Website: walmart
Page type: receipt
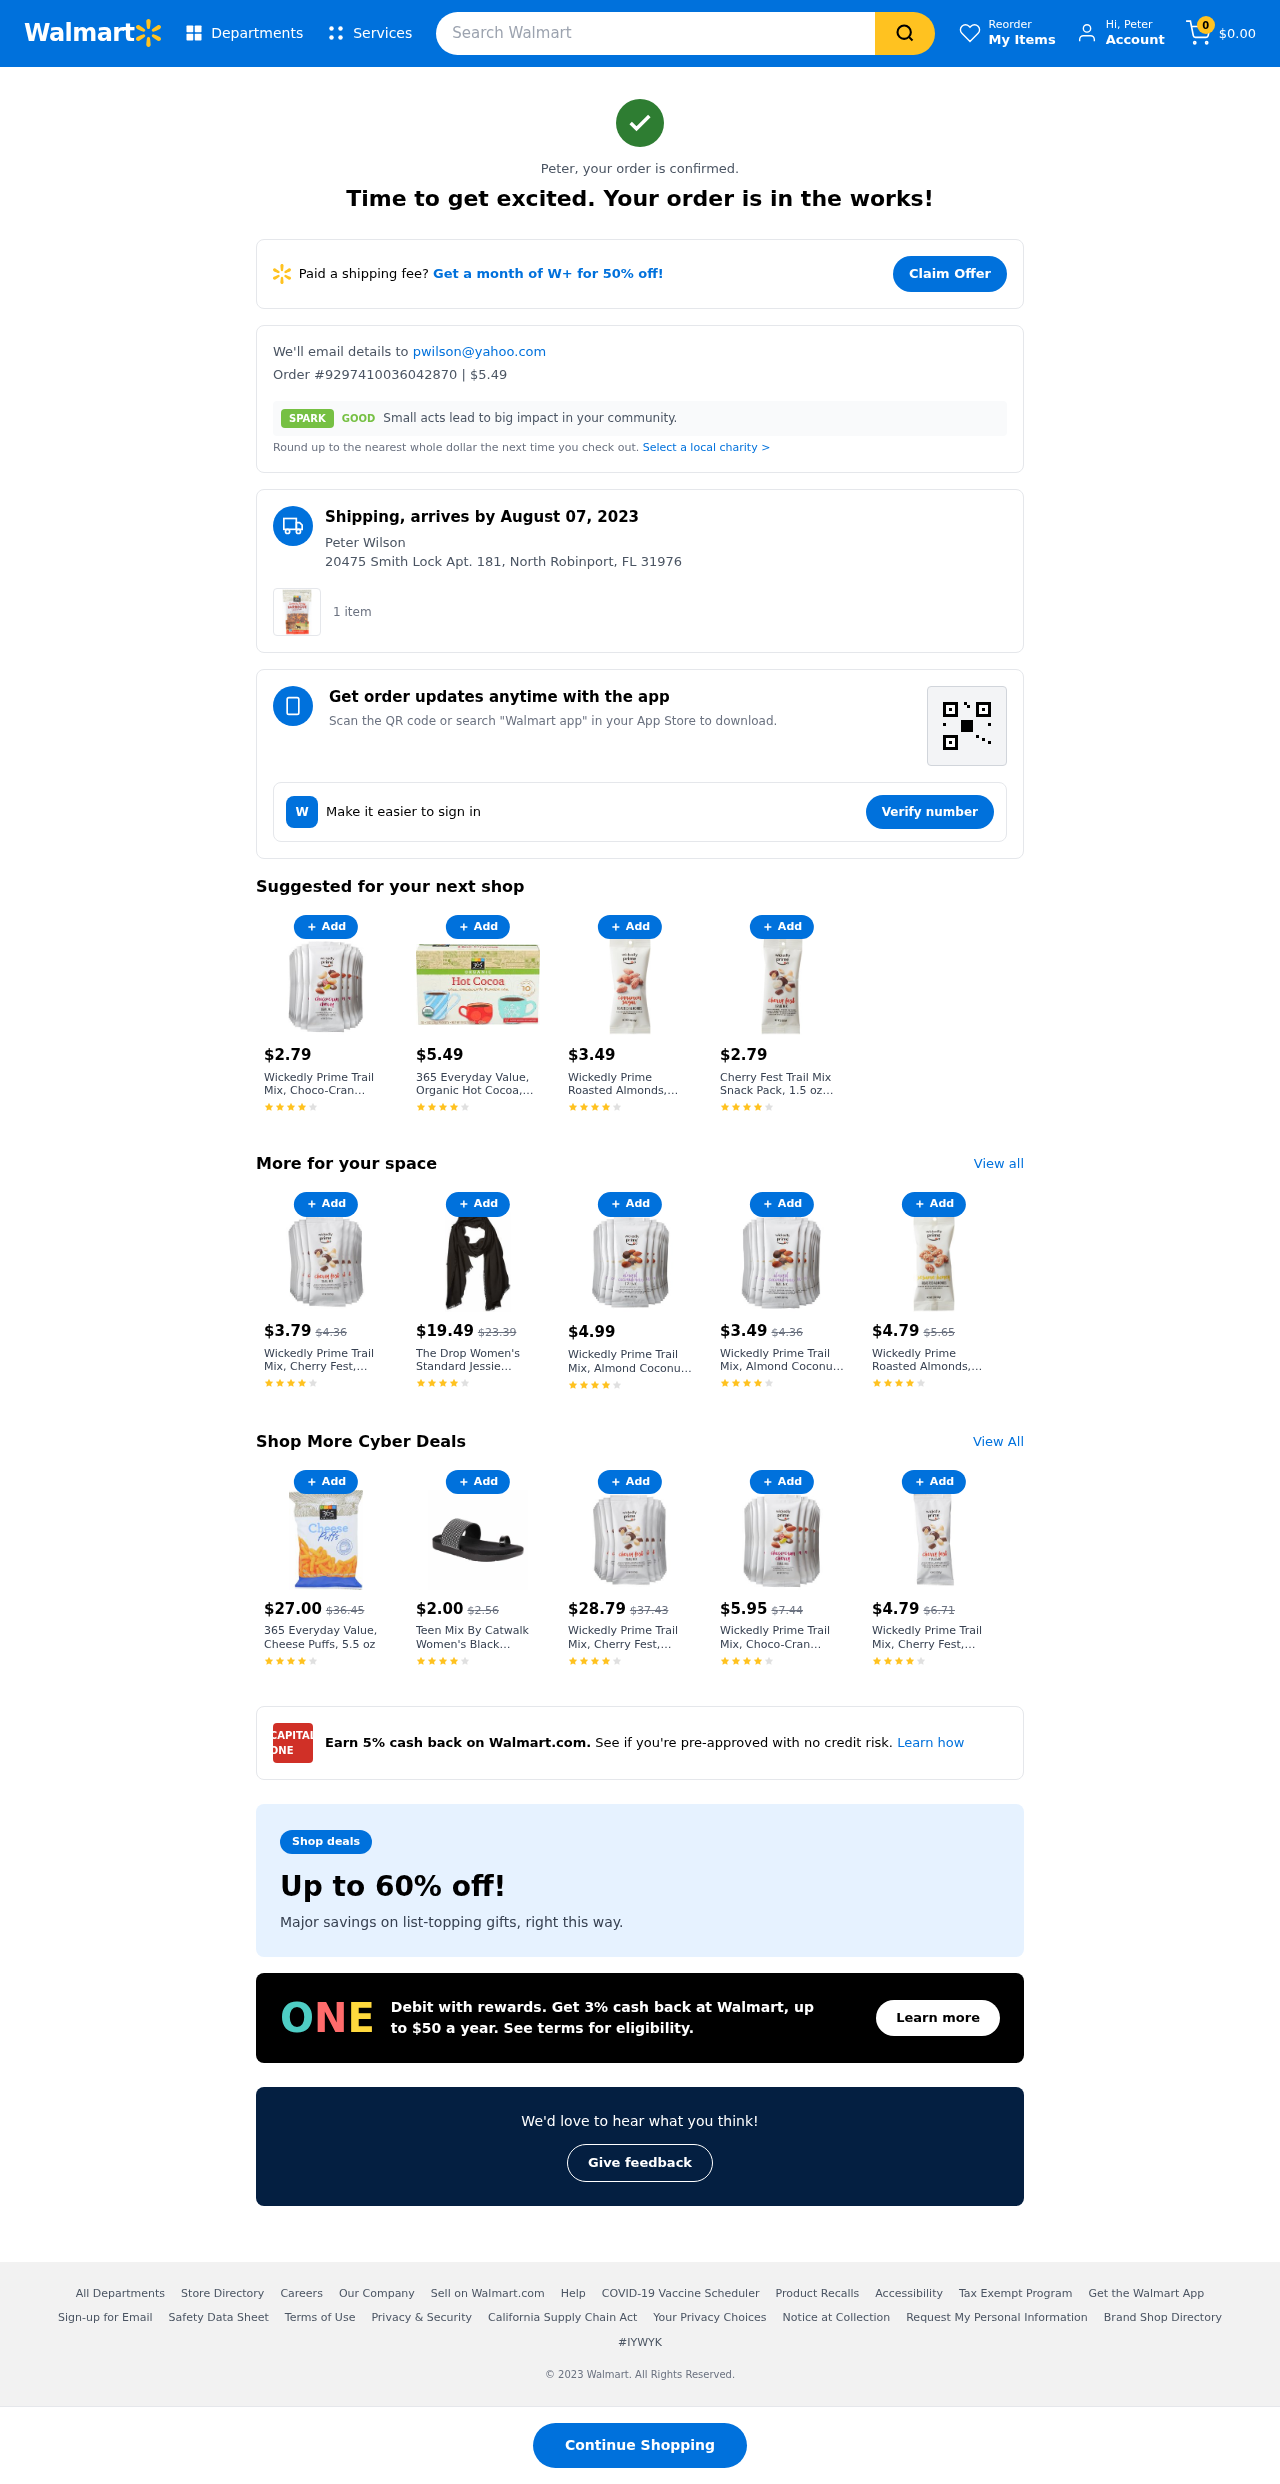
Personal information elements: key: PII_EMAIL
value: pwilson@yahoo.com
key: PII_FIRSTNAME
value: Peter
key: PII_FULLNAME
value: Peter Wilson
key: PII_ADDRESS
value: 20475 Smith Lock Apt. 181, North Robinport, FL 31976
Product elements: key: PRODUCT10_NAME
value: Wickedly Prime Roasted Almonds, Sesame Honey, Snack Pack, 1.5 Ounce
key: PRODUCT10_PRICE
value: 4.79
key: PRODUCT11_NAME
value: Sesame Honey Roasted Almonds Snack Pack, 1.5oz single serve (Pack of 15)
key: PRODUCT11_PRICE
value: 2
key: PRODUCT12_NAME
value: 365 Everyday Value, Cheese Puffs, 5.5 oz
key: PRODUCT12_PRICE
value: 27
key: PRODUCT13_NAME
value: Teen Mix By Catwalk Women's Black Fashion Slippers-5 UK (37 EU) (7 US) (TM4259C_A)
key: PRODUCT13_PRICE
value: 2
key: PRODUCT14_NAME
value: Wickedly Prime Trail Mix, Cherry Fest, Snack Pack, 2 Ounce (Pack of 15)
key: PRODUCT14_PRICE
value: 28.79
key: PRODUCT15_NAME
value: Wickedly Prime Trail Mix, Choco-Cran Cherry, Snack Pack, 2 Ounce (Pack of 15)
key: PRODUCT15_PRICE
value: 5.95
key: PRODUCT16_NAME
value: Wickedly Prime Trail Mix, Cherry Fest, Snack Pack, 2 Ounce
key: PRODUCT16_PRICE
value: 4.79
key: PRODUCT17_NAME
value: Wickedly Prime Pea Crisps, Snack Pack, 0.75 Ounce (12 Pack)
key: PRODUCT17_PRICE
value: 2.49
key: PRODUCT1_QUANTITY
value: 1
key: PRODUCT2_NAME
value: Wickedly Prime Trail Mix, Choco-Cran Cherry, Snack Pack, 2 Ounce (Pack of 15)
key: PRODUCT2_PRICE
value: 2.79
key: PRODUCT3_NAME
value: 365 Everyday Value, Organic Hot Cocoa, Milk Chocolate Flavor Mix (10 - 1 oz Packets), 10 oz
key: PRODUCT3_PRICE
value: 5.49
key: PRODUCT4_NAME
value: Wickedly Prime Roasted Almonds, Cinnamon-Sugar, Snack Pack, 1.5 Ounce (Pack of 15)
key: PRODUCT4_PRICE
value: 3.49
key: PRODUCT5_NAME
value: Cherry Fest Trail Mix Snack Pack, 1.5 oz single serve (Pack of 300)
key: PRODUCT5_PRICE
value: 2.79
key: PRODUCT6_NAME
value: Wickedly Prime Trail Mix, Cherry Fest, Snack Pack, 2 Ounce (Pack of 15)
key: PRODUCT6_PRICE
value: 3.79
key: PRODUCT7_NAME
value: The Drop Women's Standard Jessie Fringed Rectangle Scarf, Black, One Size
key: PRODUCT7_PRICE
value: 19.49
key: PRODUCT8_NAME
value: Wickedly Prime Trail Mix, Almond Coconut Noir, Snack Pack,1.5 Ounce (Pack of 15)
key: PRODUCT8_PRICE
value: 4.99
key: PRODUCT9_NAME
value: Wickedly Prime Trail Mix, Almond Coconut Noir, Snack Pack, 1.5 Ounce (Pack of 15)
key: PRODUCT9_PRICE
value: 3.49
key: PRODUCT6_ORIGINAL_PRICE
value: $4.36
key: PRODUCT7_ORIGINAL_PRICE
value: $23.39
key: PRODUCT9_ORIGINAL_PRICE
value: $4.36
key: PRODUCT10_ORIGINAL_PRICE
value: $5.65
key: PRODUCT11_ORIGINAL_PRICE
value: $2.44
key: PRODUCT12_ORIGINAL_PRICE
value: $36.45
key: PRODUCT13_ORIGINAL_PRICE
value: $2.56
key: PRODUCT14_ORIGINAL_PRICE
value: $37.43
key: PRODUCT15_ORIGINAL_PRICE
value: $7.44
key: PRODUCT16_ORIGINAL_PRICE
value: $6.71
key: PRODUCT17_ORIGINAL_PRICE
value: $3.29
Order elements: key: ORDER_NUM_ITEMS
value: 0
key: ORDER_TOTAL
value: $0.00
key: ORDER_ID
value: #9297410036042870
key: ORDER_TOTAL
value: $5.49
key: ORDER_DELIVERY_DATE
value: August 07, 2023
Search elements: key: HEADER_SEARCH
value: Search Walmart